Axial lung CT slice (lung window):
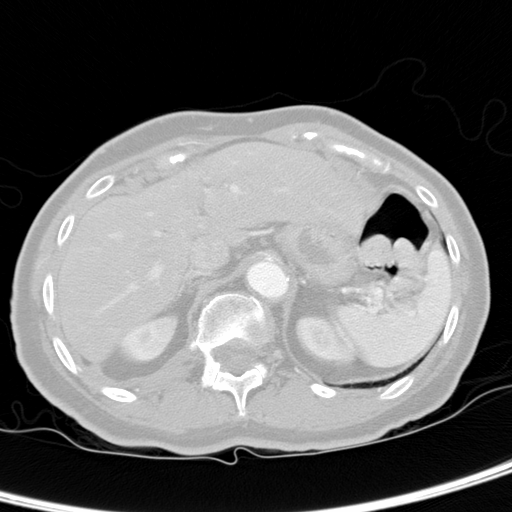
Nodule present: no